Question: I have a text file (tags.txt) that i would like to deploy with my app. I then want to load it into a TStringList at start up. As of now for testing purposes, i have it just in a button's onClick event. However, it doesn't seem to work. I have read a number of resources on line, including those from embarcadero and SO. I just do not know what i am doing wrong. I get a "Cannot open file "/data/data/com.embarcadero.PTMMobile/files/tags.txt". No such file or directory.
Here is my code:
'''
var
frmMain: TfrmMain;
AppPath: String;
Tags: TStringList;
implementation
{$R *.fmx}
uses System.IOUtils;
procedure TfrmMain.Button1Click(Sender: TObject);
begin
Tags:= TStringList.Create;
try
AppPath := TPath.Combine(TPath.GetDocumentsPath, 'tags.txt');
Label1.Text:= AppPath;
Tags.LoadFromFile(AppPath);
Label2.Text:= IntToStr(Tags.Count);
finally
Tags.Free;
end;
end;
end.
'''
My remote path is

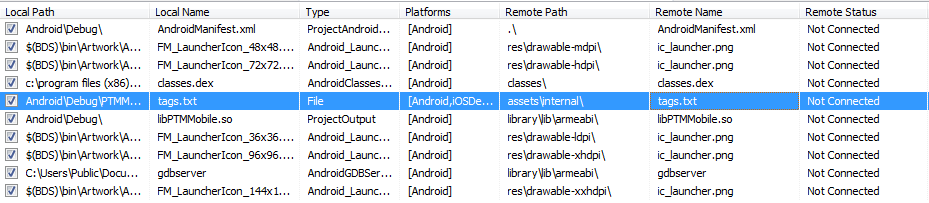
Answer: Looking at your screenshot it seems the original file is in the Debug binaries folder of your application.
Try to move the file in the project folder and retry (of course you have to re-add the new file location to your deploy options).
The binaries folder may be cleaned up at each build, deleting your original file just before trying to deploy it to the device.
Hth